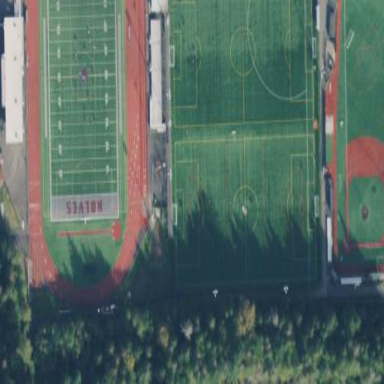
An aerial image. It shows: Pitch with astroturf surface for playing soccer and lacrosse.